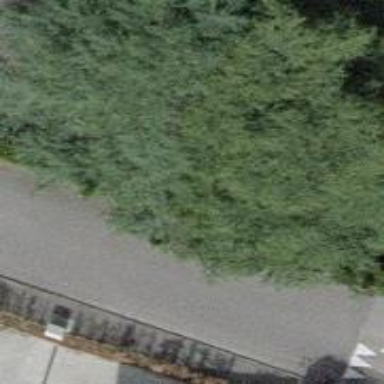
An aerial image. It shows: Evergreen tree with needle-leaved leaves.